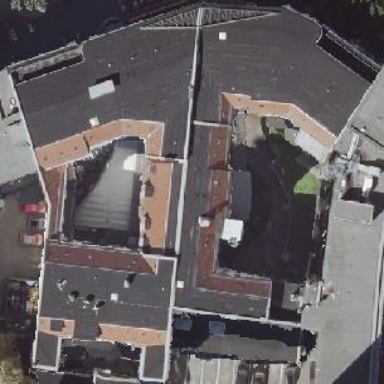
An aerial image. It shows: Part of the building is designated for commercial use.